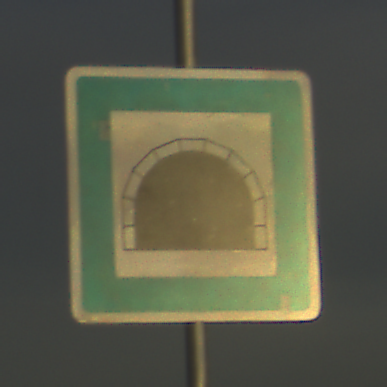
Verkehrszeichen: Tunnel
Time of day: SunriseSunset
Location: Outdoor (Nature)
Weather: PartlyCloudy
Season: Summer
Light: Natural